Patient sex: F
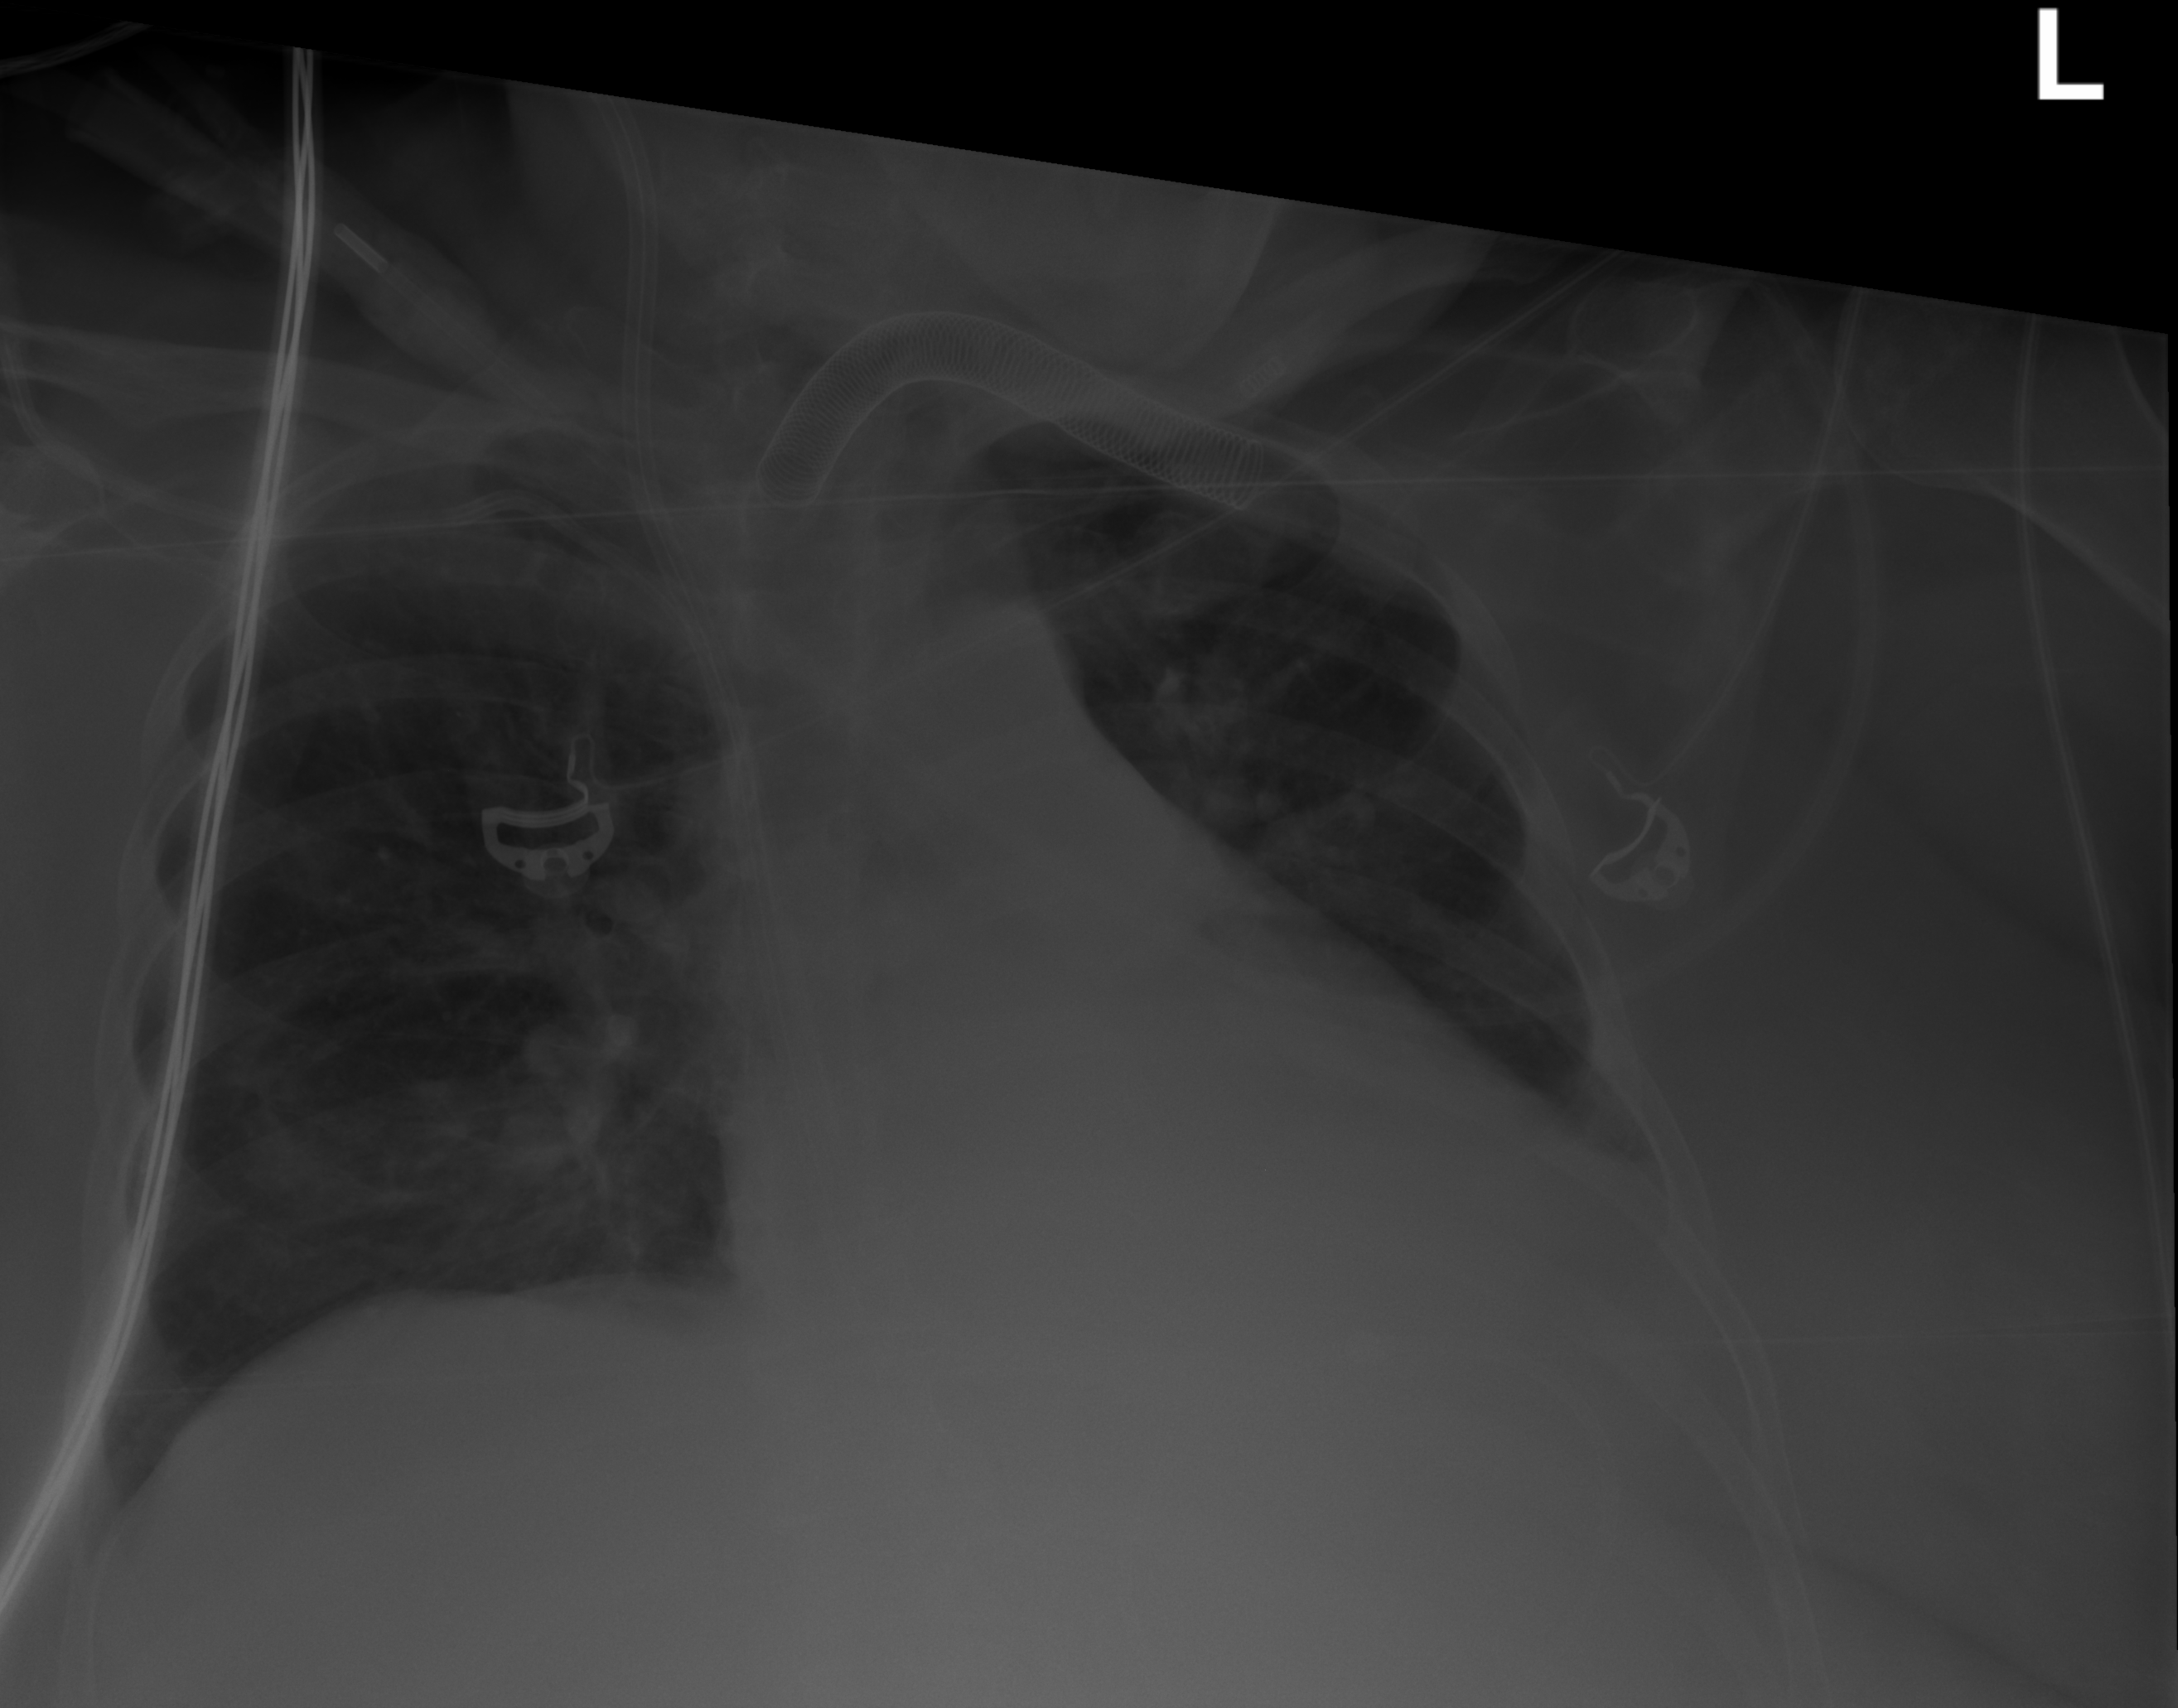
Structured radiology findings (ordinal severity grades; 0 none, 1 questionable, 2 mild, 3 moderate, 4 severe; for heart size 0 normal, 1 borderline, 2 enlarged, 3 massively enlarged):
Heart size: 1
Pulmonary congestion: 0
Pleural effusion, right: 0
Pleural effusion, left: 2
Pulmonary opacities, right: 0
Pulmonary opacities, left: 0
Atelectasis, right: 0
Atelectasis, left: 2